如图，公园里有一圆弧形的拱桥，已知拱桥所在圆的半径为 10 米，拱桥顶$C$到水面$AB$的距离$CD=4$米．

\vspace{0.3cm}
\noindent\textbf{(1) 求水面宽度$AB$的大小；}
\noindent\textbf{(2) 当水面上升到$EF$时，从点$E$测得桥顶$C$的仰角为$\alpha$，若$\cot\alpha=3$，求水面上升的高度．}
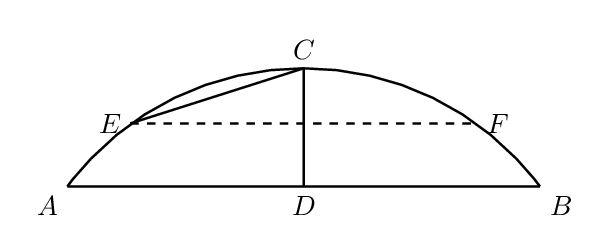
【解答】
\vspace{0.5cm}
\noindent\textbf{【详解】(1) 解：设拱桥所在圆的圆心为$O$，由题意可知，点$O$在$CD$的延长线上，连接$OA$，}

\noindent\textbf{$\because OD \perp AB$，}
\noindent\textbf{$\therefore \angle ADO=90^\circ$，}
\noindent\textbf{在$\text{Rt}\triangle ADO$中，$OA=10$，$OD=OC-DC=10-4=6$，}
\noindent\textbf{由勾股定理可得：$AD=8$，}
\noindent\textbf{$\because OD \perp AB$，$OC$是半径，}
\noindent\textbf{$\therefore AB=2AD=16$，}
\noindent\textbf{即水面宽度$AB$的长为 16 米．}

\vspace{0.3cm}
\noindent\textbf{(2) 解：设$OD$与$EF$相交于点$G$，连接$OE$，}

\noindent\textbf{$\because EF \parallel AB$，$OD \perp AB$}
\noindent\textbf{$\therefore OD \perp EF$，}
\noindent\textbf{$\therefore \angle EGC=\angle EGO=90^\circ$，}
\noindent\textbf{在$\text{Rt}\triangle EGC$中，$\cot\alpha=\dfrac{EG}{CG}=3$，}
\noindent\textbf{$\therefore EG=3CG$，}
\noindent\textbf{设水面上升的高度为$x$米，即$DG=x$，则$CG=4-x$，}
\noindent\textbf{$\therefore EG=12-3x$，}
\noindent\textbf{在$\text{Rt}\triangle EGO$中，$EG^2+OG^2=OE^2$，}
\noindent\textbf{$\therefore (12-3x)^2+(6+x)^2=10^2$，}
\noindent\textbf{化简得$x^2-6x+8=0$，}
\noindent\textbf{解得$x_1=4$（舍去），$x_2=2$，}
\noindent\textbf{答：水面上升的高度为 2 米．}
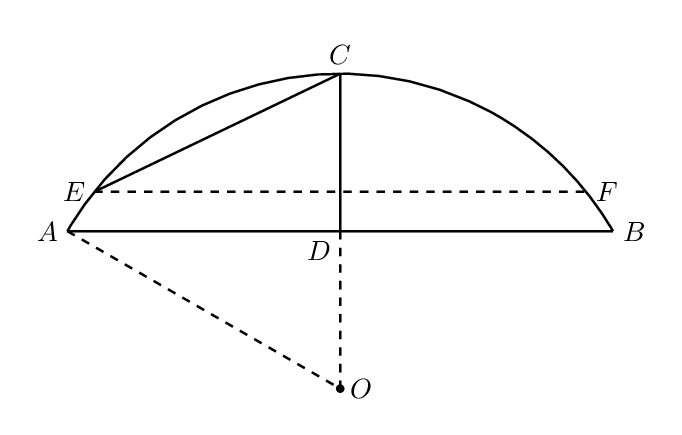
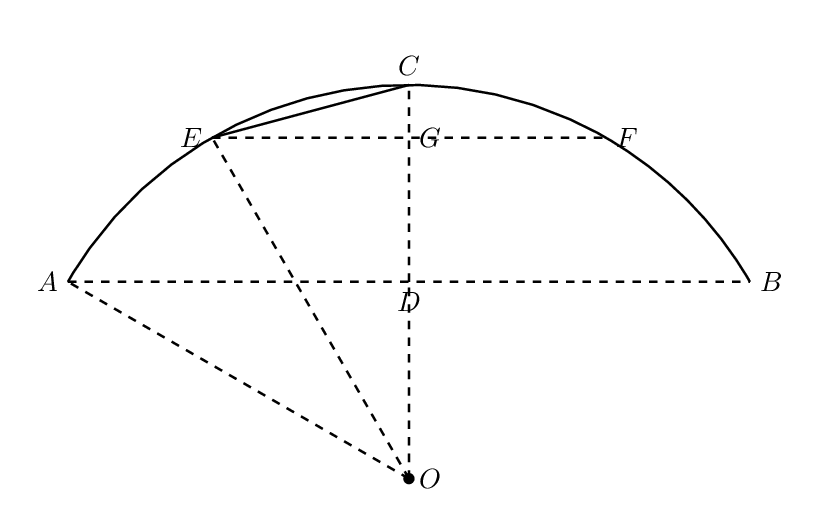